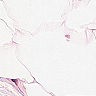
Metastatic tissue present: no